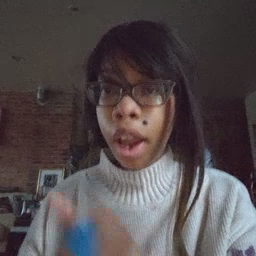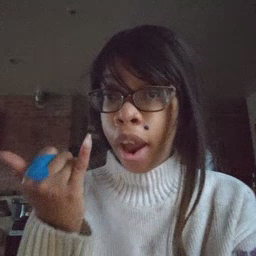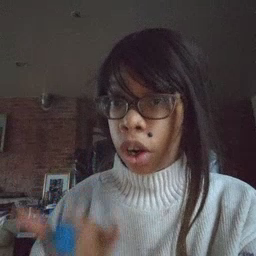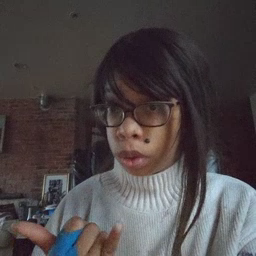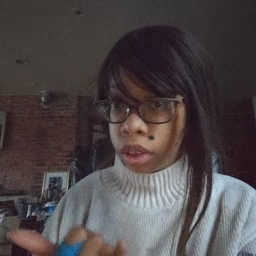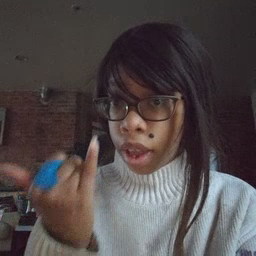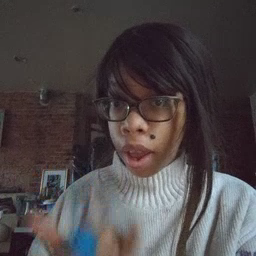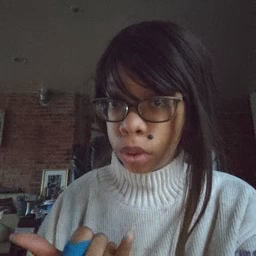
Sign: now